Question: In the below HTML code . Please find code at "<URL> "
'''
.QuestionnaireGroupQuestionContainer table td {
border: 1px solid red;
}
.tabularOptionsHeader input {
visibility: hidden;
}
.tabularOptions label {
visibility: hidden;
}
.tabularOptions {
border-spacing: 0px;
vertical-align: top;
}
'''
'''
<body class="QuestionnaireGroupQuestionContainer">
<table class="tabularOptionsHeader">
<tbody>
<tr>
<td>
<span class="QuestionOptions">
<input type="radio" />
<label>1. (Slet ikke relevant)</label>
</span>
</td>
</tr>
</tbody>
</table>
<table class="tabularOptions">
<tbody>
<tr>
<td>
<span class="QuestionOptions">
<input type="radio" />
<label>
1. (Slet ikke relevant)
</label>
</span>
</td>
</tr>
</tbody>
</table>
'''
I have two tables mainly with the class and
1. The first table class contains a row with a span containing a radio button and a label for it
2. The second table class contains another row with a radio button and the label both being identical .
I need to display the first table as a header and the the second table as body which will have multiple options basically a tabular format of radio button list with the top most row being the header.
I am able to achive this by using CSS and setting the first table input type radio to and the second table i set the label visibility to hidden.
Below is the output.

I need to align these header text and the radio button to the center of their respective cells but im not able to do so mainly because of setting of the css attribute that i have set to .
I cannot use the because i need to have the exact width for the column which contains the text and also the column which contains the radio button in two different tables.
Is it possible using CSS that i could achieve center aligning of both the text and the radio button present in two different tables ?
Adding the row in the second table to the first table cannot be done becuase the output is of two seperate tables.
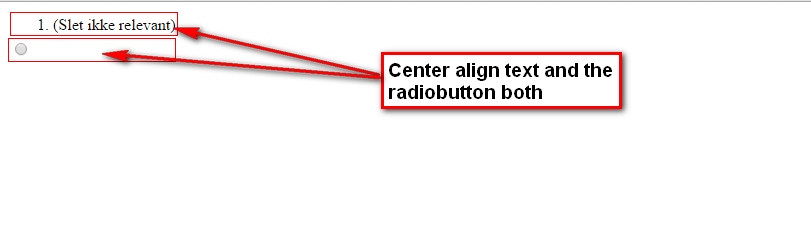
Answer: '''
table.t td {
text-align: center;
}
table.t td input {
position: relative;
display:none;
}
table.tt td {
text-align: center;
}
table.tt td input {
position: relative;
}
table.tt td label {
display:none;
}
'''
'''
<table class="t" border="1">
<tbody>
<tr>
<td width="200">
<input type="radio" />
<label>1. (Slet ikke relevant)</label>
</td>
</tr>
<tr>
<td>
<input type="radio" />
<label>1. (Slet ikke relevant)</label>
</td>
</tr>
</tbody>
</table>
<table class="tt" border="1">
<tbody>
<tr>
<td width="200">
<input type="radio" />
<label>1. (Slet ikke relevant)</label>
</td>
</tr>
<tr>
<td>
<input type="radio" />
<label>1. (Slet ikke relevant)</label>
</td>
</tr>
</tbody>
</table>
'''